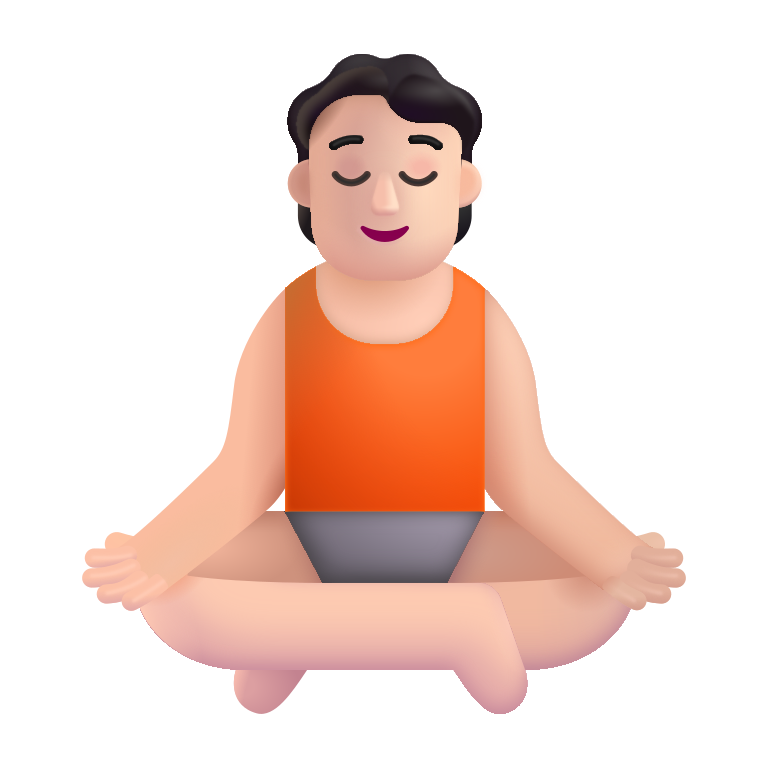
person in lotus position color light